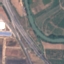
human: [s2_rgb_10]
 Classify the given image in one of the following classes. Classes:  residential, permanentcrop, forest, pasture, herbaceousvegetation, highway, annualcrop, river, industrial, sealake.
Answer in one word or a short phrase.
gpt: Highway